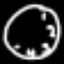
Label: clock